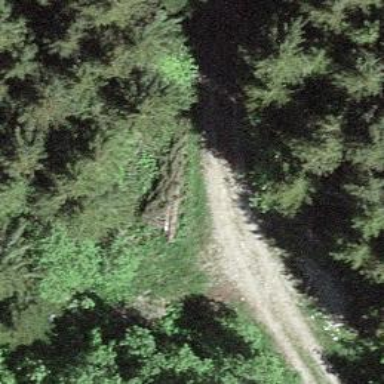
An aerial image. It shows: Track with grade2 tracktype.